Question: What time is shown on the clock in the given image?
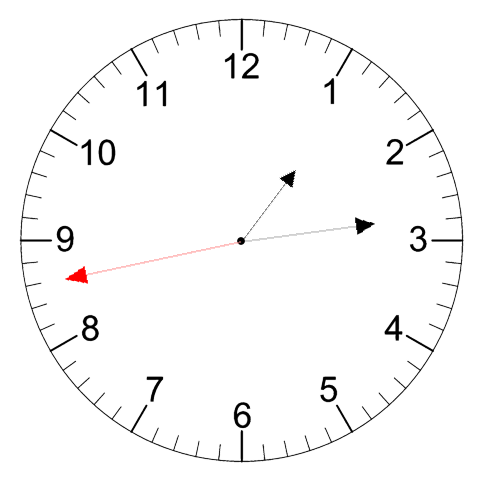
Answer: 01:13:43